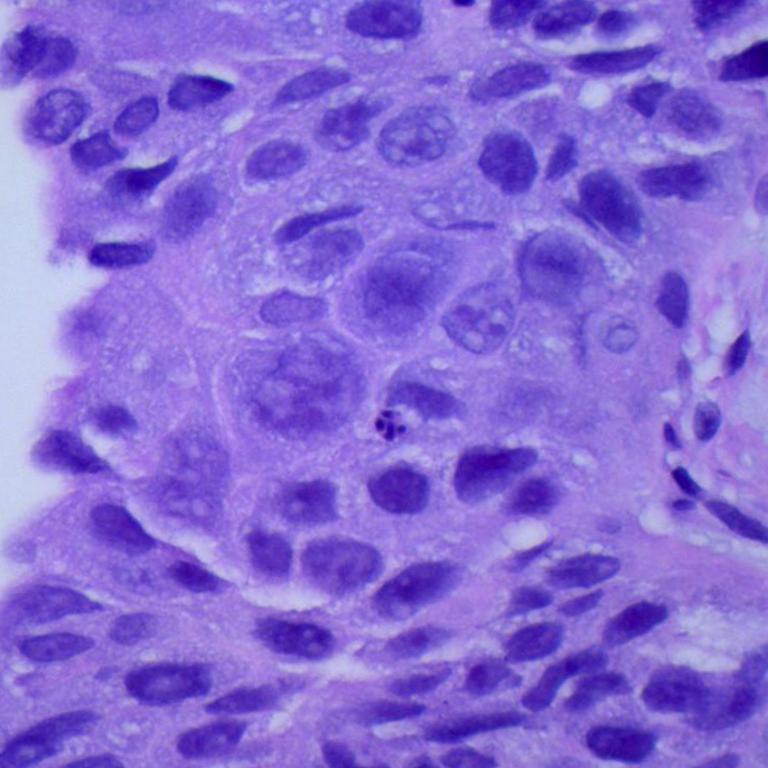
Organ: lung
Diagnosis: squamous carcinomas